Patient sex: M
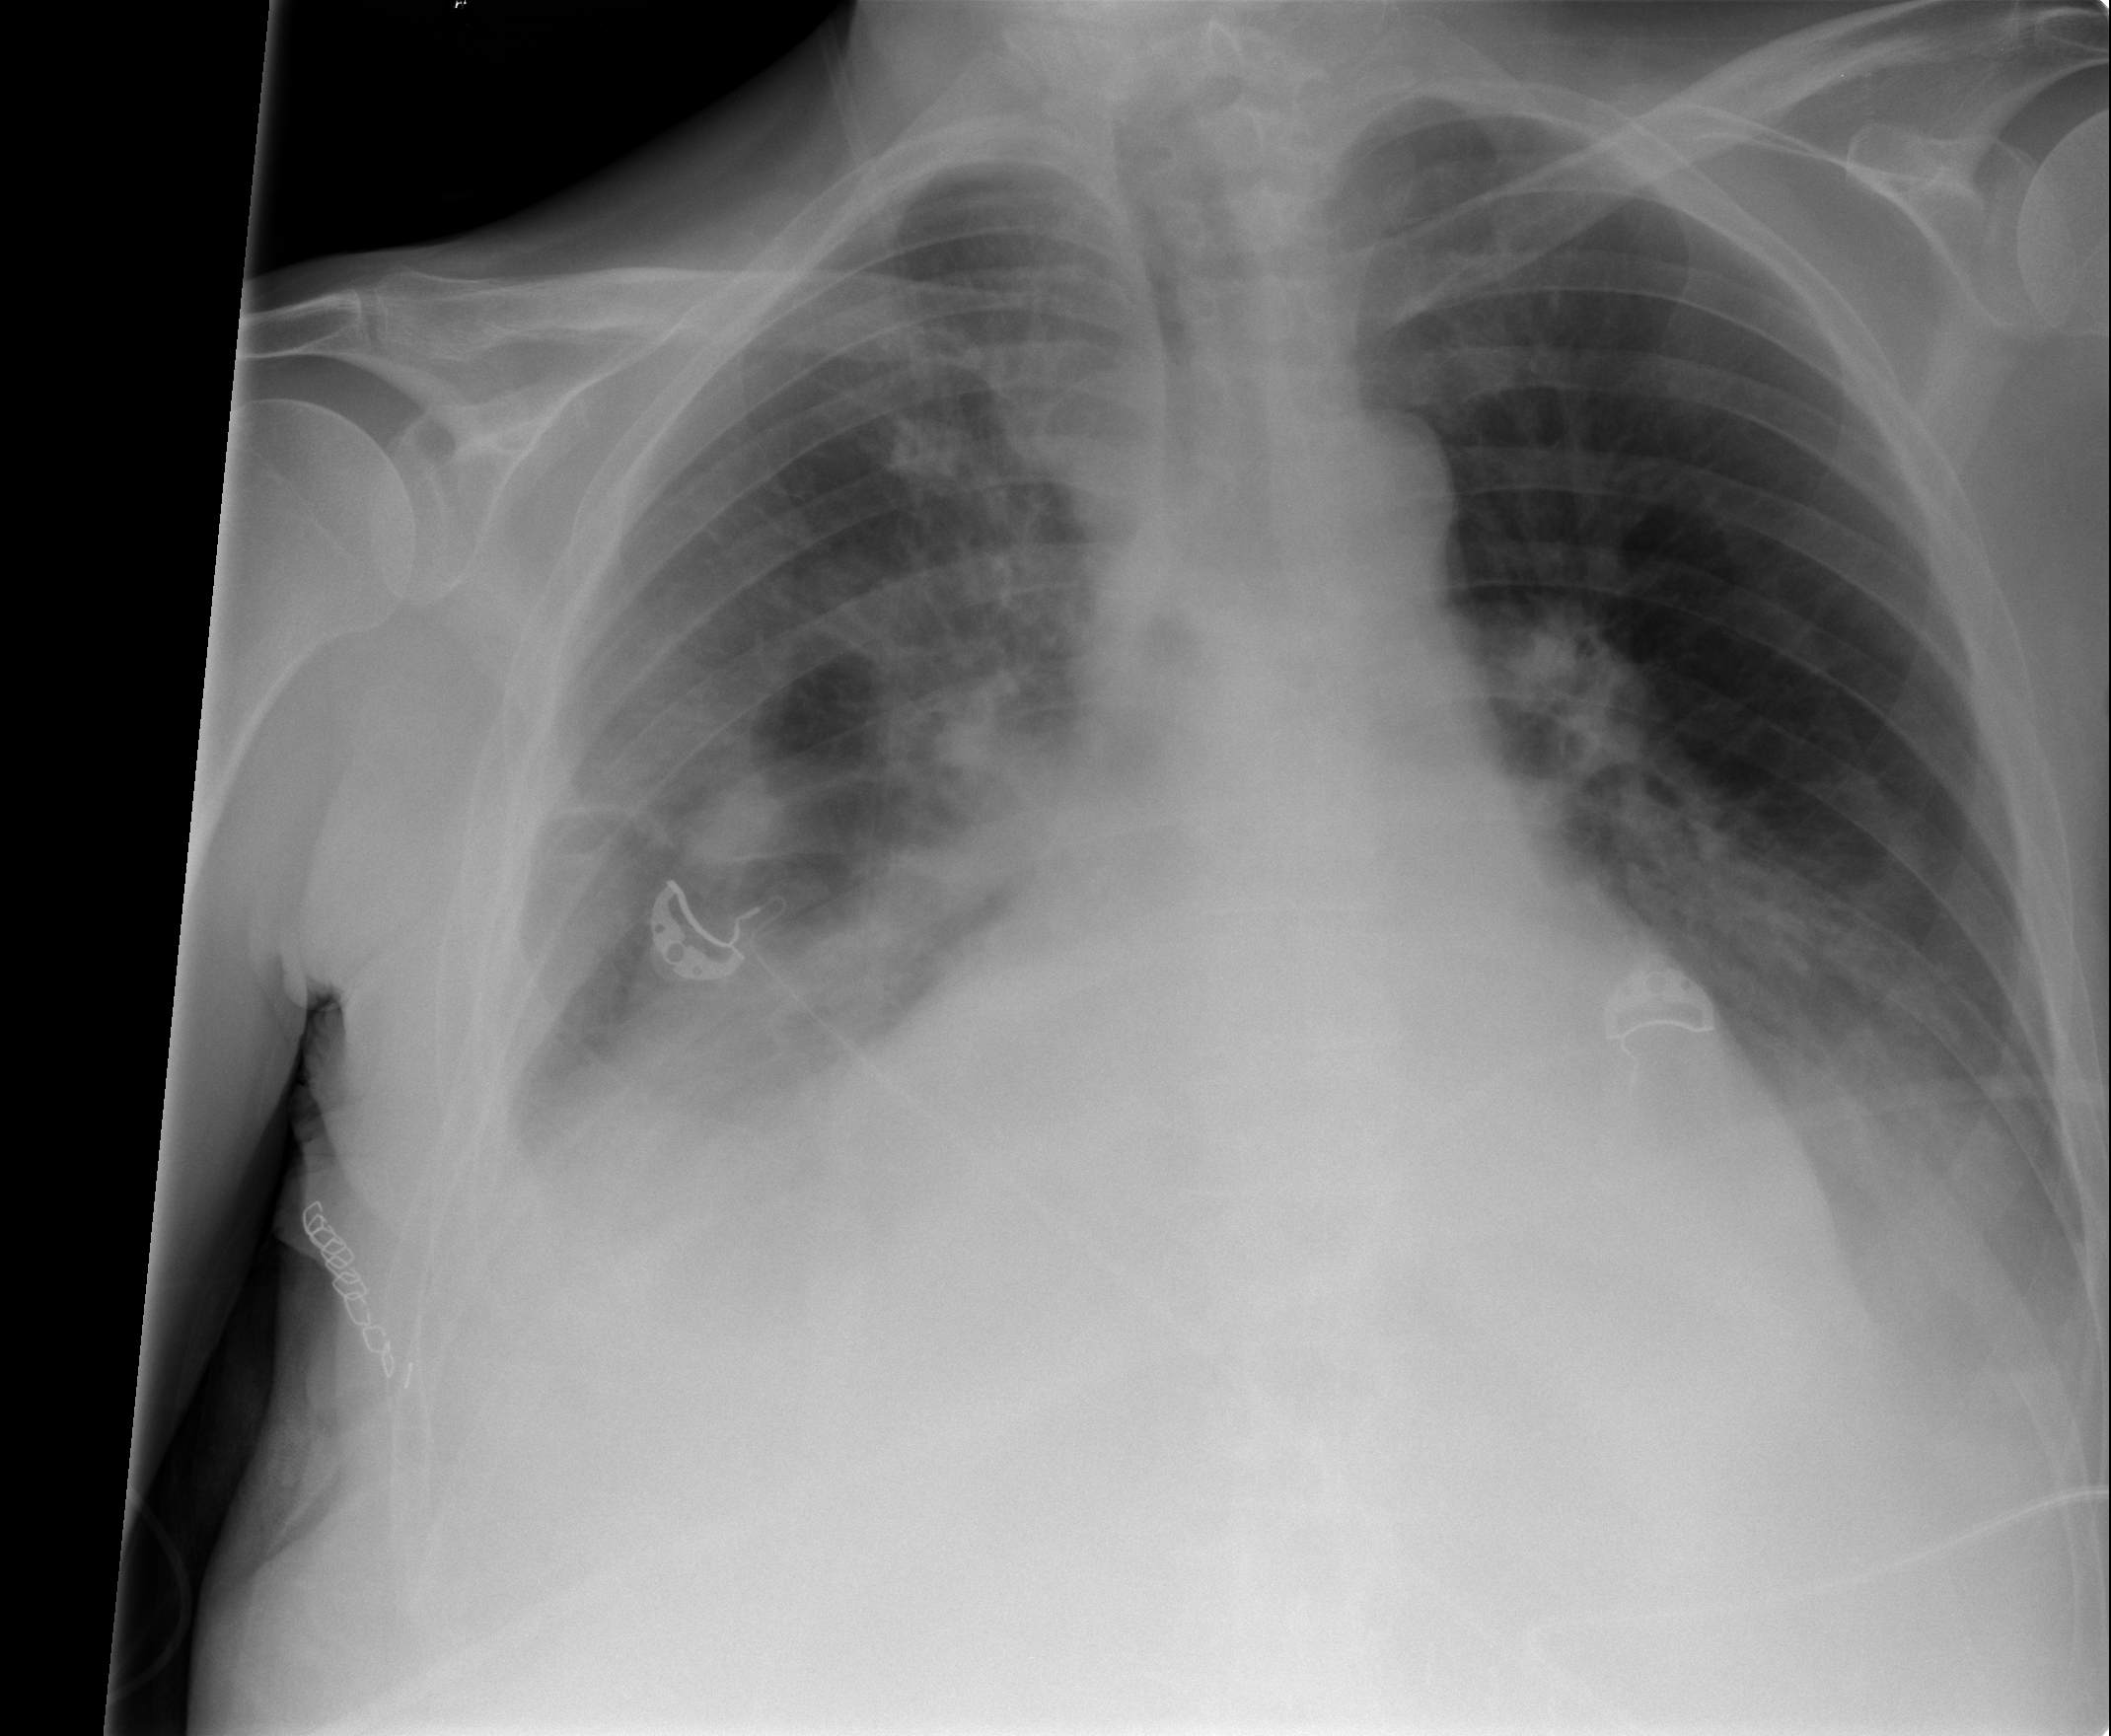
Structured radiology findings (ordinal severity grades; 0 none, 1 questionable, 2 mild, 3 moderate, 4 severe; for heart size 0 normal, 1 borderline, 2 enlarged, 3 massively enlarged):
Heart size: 2
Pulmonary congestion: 2
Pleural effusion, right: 2
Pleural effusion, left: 2
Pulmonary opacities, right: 2
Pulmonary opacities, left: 0
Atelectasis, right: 2
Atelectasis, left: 2